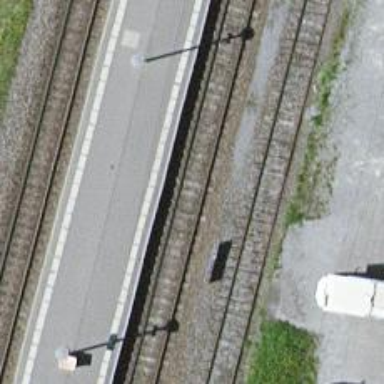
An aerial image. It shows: Stop position for public transport at railway stop.